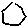
Label: hexagon